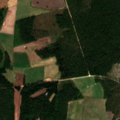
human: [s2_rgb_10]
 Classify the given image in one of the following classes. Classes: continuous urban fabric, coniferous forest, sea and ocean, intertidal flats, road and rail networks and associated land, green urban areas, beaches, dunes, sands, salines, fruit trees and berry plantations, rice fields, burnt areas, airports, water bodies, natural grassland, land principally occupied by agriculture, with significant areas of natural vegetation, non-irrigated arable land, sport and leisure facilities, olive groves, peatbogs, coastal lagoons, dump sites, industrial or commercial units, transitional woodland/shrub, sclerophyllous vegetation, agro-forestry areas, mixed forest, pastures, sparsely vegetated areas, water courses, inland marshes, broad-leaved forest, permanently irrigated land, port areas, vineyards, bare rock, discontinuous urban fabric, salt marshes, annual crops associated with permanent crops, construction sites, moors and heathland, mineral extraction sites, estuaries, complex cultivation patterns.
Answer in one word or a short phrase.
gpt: non-irrigated arable land, coniferous forest, transitional woodland/shrub